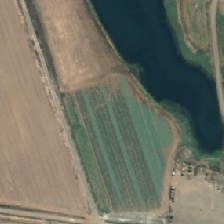
Land cover: shortrotation_cropland